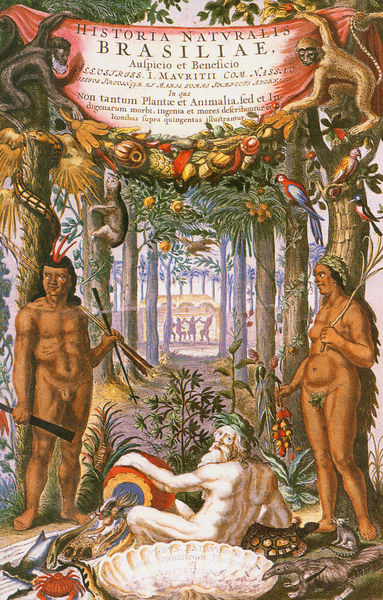
Titel: Historia Naturalis Brasiliae
Künstler: Willem Piso
Institution: Leiden, Universitätsbibliothek
Schlagwörter: akt, nackt, weiß, bäume, grün, menschen, braun, bunt, männer, schmuck, rot, tiere, federn, mensch, natur, wald, affe, farbig, liegen, naturalismus, wein, katze, text, schlange, lorbeerkranz, dunkelhäutig, eroberung, hochkant, muschel, ara, papagei, schildkröte, pfeile, fische, krebs, banderole, affen, dschungel, indianer, regenwald, wilde, papageien, jungel, indigen, weißer, brasilien, faultier, historia naturalis brasiliae, natus, aufpieio et beneficio, benefiz